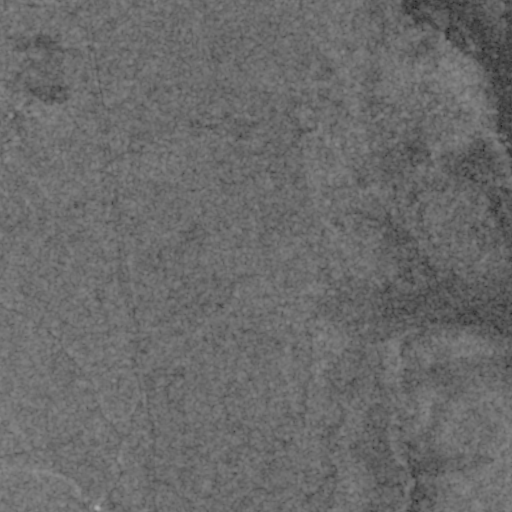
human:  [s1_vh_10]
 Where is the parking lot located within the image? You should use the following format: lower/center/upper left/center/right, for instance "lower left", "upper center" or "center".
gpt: The parking lot is located in the upper center of the image.
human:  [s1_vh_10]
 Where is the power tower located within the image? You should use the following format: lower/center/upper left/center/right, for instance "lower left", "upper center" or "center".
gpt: The power tower is located in the left of the image.
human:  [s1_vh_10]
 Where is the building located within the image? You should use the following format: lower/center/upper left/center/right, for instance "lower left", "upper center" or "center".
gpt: The building is located in the upper center of the image.
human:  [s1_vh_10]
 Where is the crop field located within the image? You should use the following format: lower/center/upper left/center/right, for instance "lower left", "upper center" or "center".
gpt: There is no crop field in the image.

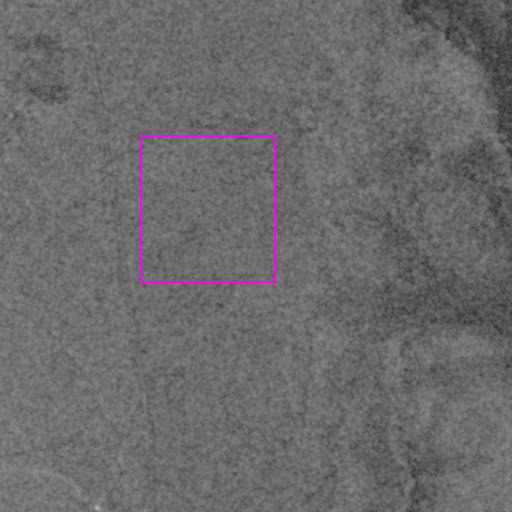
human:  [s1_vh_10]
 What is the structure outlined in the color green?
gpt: There is no green outline.
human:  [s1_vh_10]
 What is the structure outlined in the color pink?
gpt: There is no structure outlined in pink.